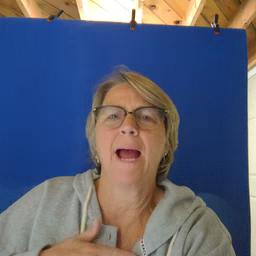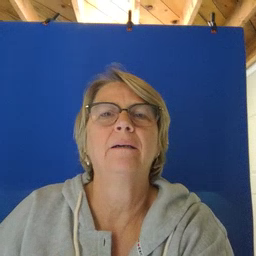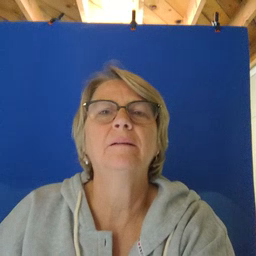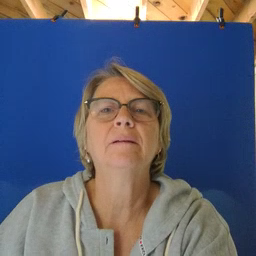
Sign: minemy